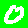
Digit: 0